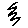
Label: zigzag